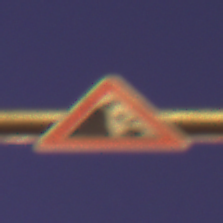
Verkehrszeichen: SteinschlagLinks
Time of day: Night
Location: Outdoor (Urban)
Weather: Clear
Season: NotSpecified
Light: Artificial